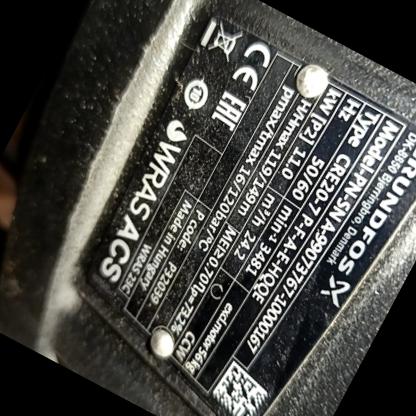
Klasa: tabliczka-znamionowa